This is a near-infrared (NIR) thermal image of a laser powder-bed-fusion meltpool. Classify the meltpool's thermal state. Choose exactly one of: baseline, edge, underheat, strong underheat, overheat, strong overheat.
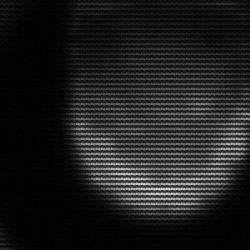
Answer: edge